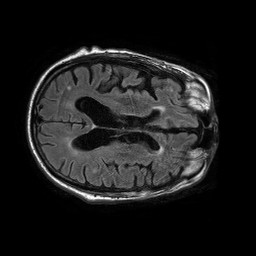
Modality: FLAIR
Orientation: axial
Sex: male
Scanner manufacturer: philips
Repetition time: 11 s
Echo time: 0.125 s